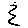
Label: zigzag